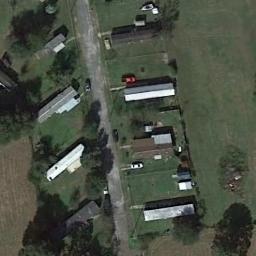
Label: mobile_home_park